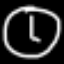
Label: clock